Question: I am trying to make queries on my firebase database
The structure of my current database is as follows

The query is as follows (works fine):
'''
firebase.database().ref('/users/'+id).orderByValue().endAt(7000).once('value').then(......
'''
To avoid having to download all the data from the node and process the query on the client, I must create the rules. For now I have this:
'''
"users": {
"$id": {
".indexOn": ".value"
}
}
'''
My question is: with this rule, my query will only download what is necessary or do I have to add something else like ".indexOn": ".value> 7000" to be efficient?
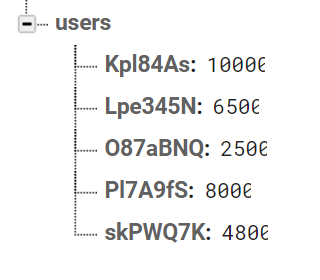
Answer: You need to define both the index and the query on the level in the JSON where you want to execute them. Since you want to query users on their value, the index looks like:
'''
{
"rules": {
"users": {
".indexOn": ".value"
}
}
}
'''
So this defines an index on '/users', where you can then order/filter its child nodes on their value.
Then you can query it with:
'''
firebase.database()
.ref('/users')
.orderByValue()
.endAt(7000)
.once('value')
.then(function(results) {
results.forEach(function(snapshot) {
console.log(snapshot.key+": "+snapshot.val());
});
})
'''
If you want to make sure that no extra data is being read here, you can do two things
1. Look the JavaScript console, which will log explicitly when it's missing an index.
2. Look at the Web Socket tab in the Network console of your browser, where you can see exactly what data is being sent received by Firebase.